Question: Trying to implement "pull down to refresh" I've created the following simple test code (please just add to a new Flash Builder project, with "blank" template, i.e. without navbar):

'''
<?xml version="1.0" encoding="utf-8"?>
<s:Application
xmlns:fx="http://ns.adobe.com/mxml/2009"
xmlns:s="library://ns.adobe.com/flex/spark"
applicationComplete="init()">
<fx:Script>
<![CDATA[
import mx.collections.ArrayCollection;
import mx.events.PropertyChangeEvent;
private static const PADDING:uint = 20;
[Bindable]
private var _ac:ArrayCollection = new ArrayCollection();
private function init():void {
updateList();
_list.scroller.viewport.addEventListener(PropertyChangeEvent.PROPERTY_CHANGE, handleScroll);
}
private function updateList():void {
_ac.source = new Array();
for (var i:int = 0; i < 42; i++) {
_ac.source.push(Math.random());
}
_ac.refresh();
}
private function handleScroll(e:PropertyChangeEvent):void {
if (e.source == e.target && e.property == "verticalScrollPosition") {
trace(e.property, ': ', e.oldValue, ' -> ', e.newValue);
if (e.newValue < -2 * PADDING &&
e.oldValue >= -2 * PADDING) {
_hint.visible = true;
setTimeout(hideHint, 2000);
//updateList();
}
}
}
private function hideHint():void {
_hint.visible = false;
}
]]>
</fx:Script>
<s:List id="_list"
dataProvider="{_ac}"
width="100%"
height="100%" />
<s:Label id="_hint"
text="Pull down to refresh..."
width="100%"
textAlign="center"
fontStyle="italic"
backgroundColor="#FFFFCC"
paddingTop="{PADDING}"
paddingBottom="{PADDING}"
visible="false" />
</s:Application>
'''
This seems to work well and the '_hint' visibility is being toggled just once per pull (I've verified this with a trace).
However when I uncomment the 'updateList()' call above (simulating data fetch from a web server) - everything breaks, the 'hint.visible=true' is being set again and again and the '_list' is flickering.
Does anybody please have a suggestion, how to fix my ?
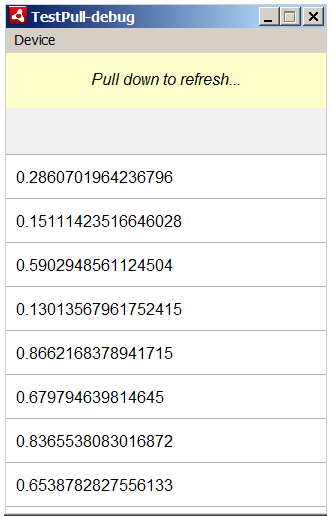
Answer: I've ended up with this solution based on <URL> entry:

(add to a new Flex Mobile project):
'''
<?xml version="1.0" encoding="utf-8"?>
<s:Application
xmlns:fx="http://ns.adobe.com/mxml/2009"
xmlns:s="library://ns.adobe.com/flex/spark"
applicationComplete="init()">
<fx:Declarations>
<s:ArrayCollection id="_ac"/>
<s:Fade id="_fadeIn" duration="500" alphaFrom="0" alphaTo="1" />
</fx:Declarations>
<fx:Script>
<![CDATA[
import mx.events.PropertyChangeEvent;
private static const PADDING:uint = 20;
private function init():void {
updateList();
_list.dataGroup.addEventListener(PropertyChangeEvent.PROPERTY_CHANGE, handleScroll);
}
private function handleScroll(event:PropertyChangeEvent):void {
if (_busy.visible ||
event.source != event.target ||
event.property != 'verticalScrollPosition') {
return;
}
if (event.newValue < -3 * PADDING &&
event.oldValue >= -3 * PADDING) {
_hintDown.visible = true;
_hintUp.visible = false;
_fadeIn.play([_hintDown]);
} else if (event.newValue < -6 * PADDING &&
event.oldValue >= -6 * PADDING) {
_hintDown.visible = false;
_hintUp.visible = true;
_fadeIn.play([_hintUp]);
} else if (event.newValue >= -6 * PADDING &&
event.oldValue < -6 * PADDING) {
_hintDown.visible = true;
_hintUp.visible = false;
_fadeIn.play([_hintDown]);
} else if (event.newValue >= -3 * PADDING &&
event.oldValue < -3 * PADDING) {
_hintDown.visible = false;
_hintUp.visible = false;
}
}
private function startLoading(event:MouseEvent):void {
if (_hintUp.visible) {
_busy.includeInLayout = _busy.visible = true;
setTimeout(updateList, 5000);
}
_hintDown.visible = false;
_hintUp.visible = false;
}
private function updateList():void {
_ac.source = new Array();
for (var i:int = 0; i < 42; i++) {
_ac.source.push(Math.random());
}
_ac.refresh();
_busy.includeInLayout = _busy.visible = false;
}
]]>
</fx:Script>
<s:VGroup width="100%">
<s:HGroup id="_busy"
verticalAlign="baseline"
includeInLayout="false"
visible="false">
<s:BusyIndicator />
<s:Label text="Loading data..." />
</s:HGroup>
<s:List id="_list"
width="100%"
contentBackgroundColor="#FFFFFF"
dataProvider="{_ac}"
mouseUp="startLoading(event)" />
</s:VGroup>
<s:Label id="_hintDown"
text="| Pull down to refresh... |"
width="100%"
textAlign="center"
paddingTop="{PADDING}"
visible="false" />
<s:Label id="_hintUp"
text="| Release to refresh... |"
width="100%"
textAlign="center"
paddingTop="{PADDING}"
visible="false" />
</s:Application>
'''